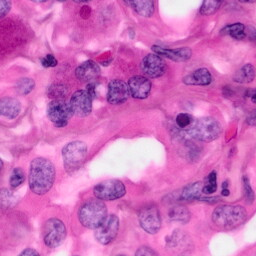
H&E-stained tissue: Pancreatic